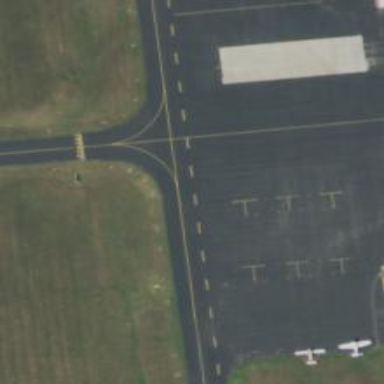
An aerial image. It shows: Image of taxiway at airport.